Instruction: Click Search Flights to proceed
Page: home
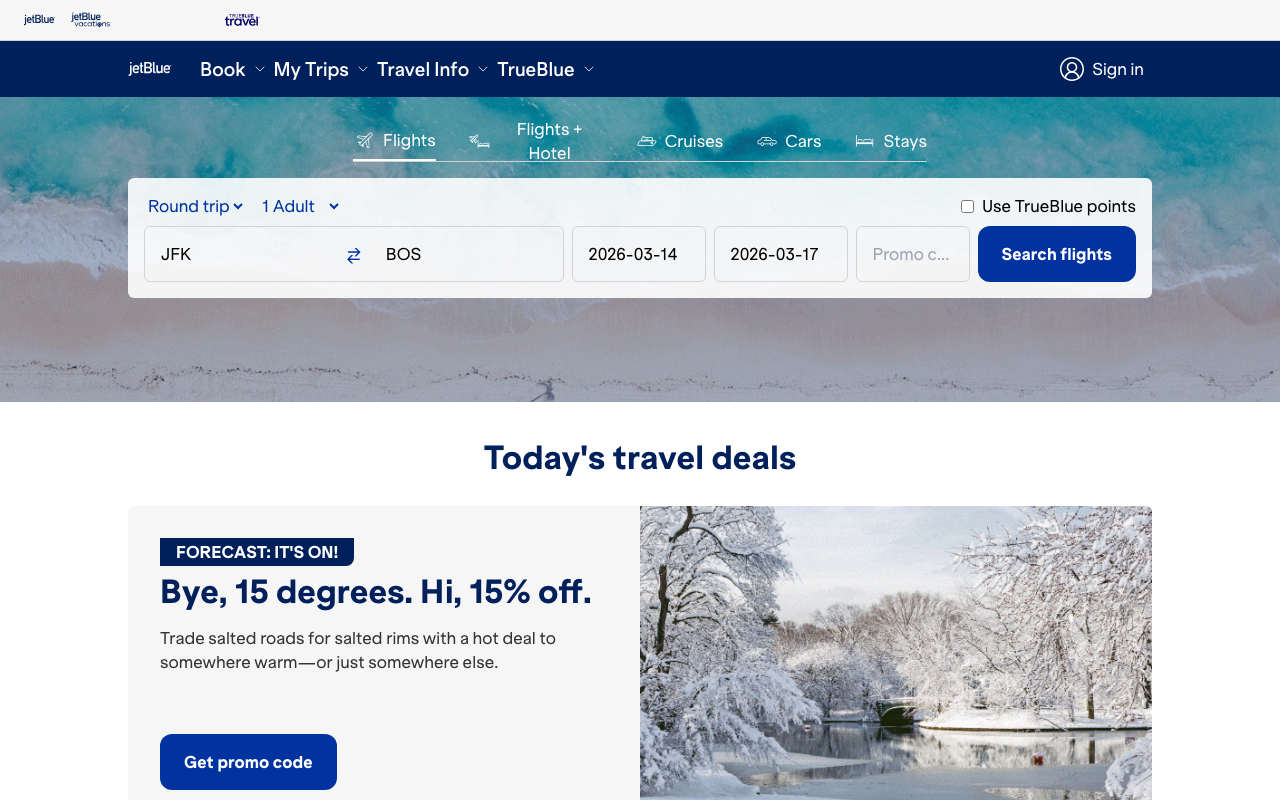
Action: click